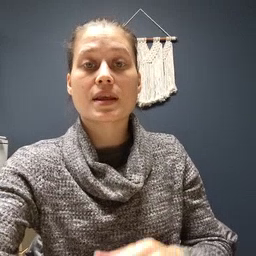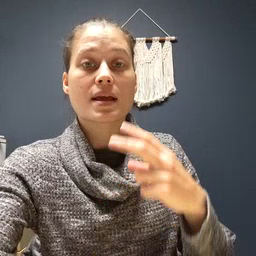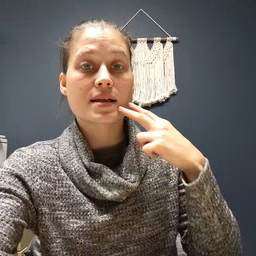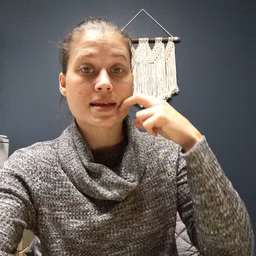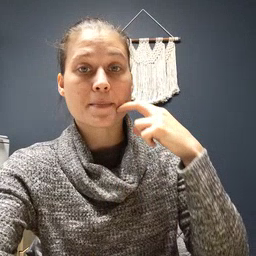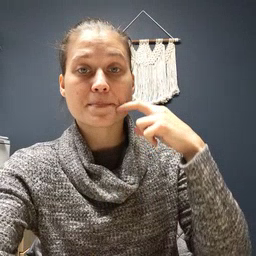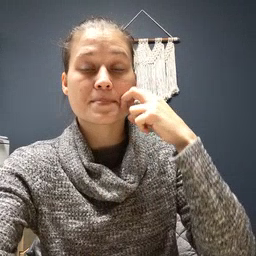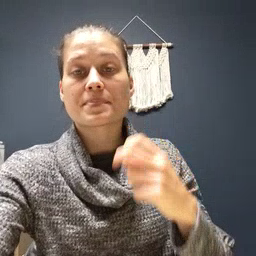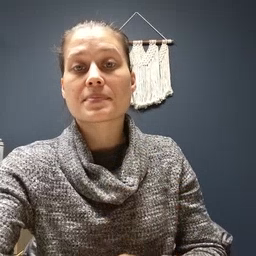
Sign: gum